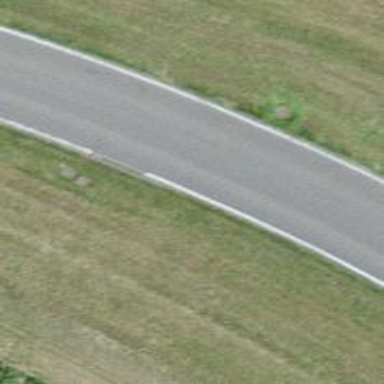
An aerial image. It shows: Tertiary road.